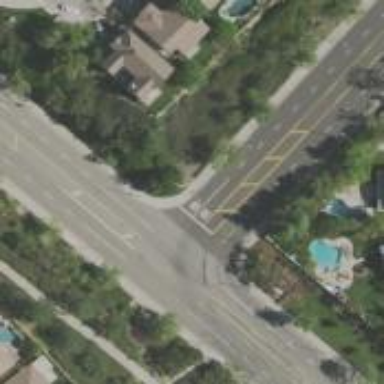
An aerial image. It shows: Marked road crossing.